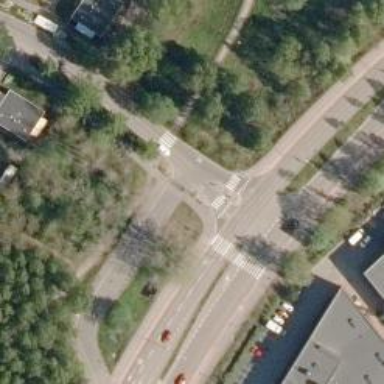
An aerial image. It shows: Asphalt cycleway with uncontrolled crossing.